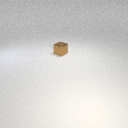
small brown metal cube